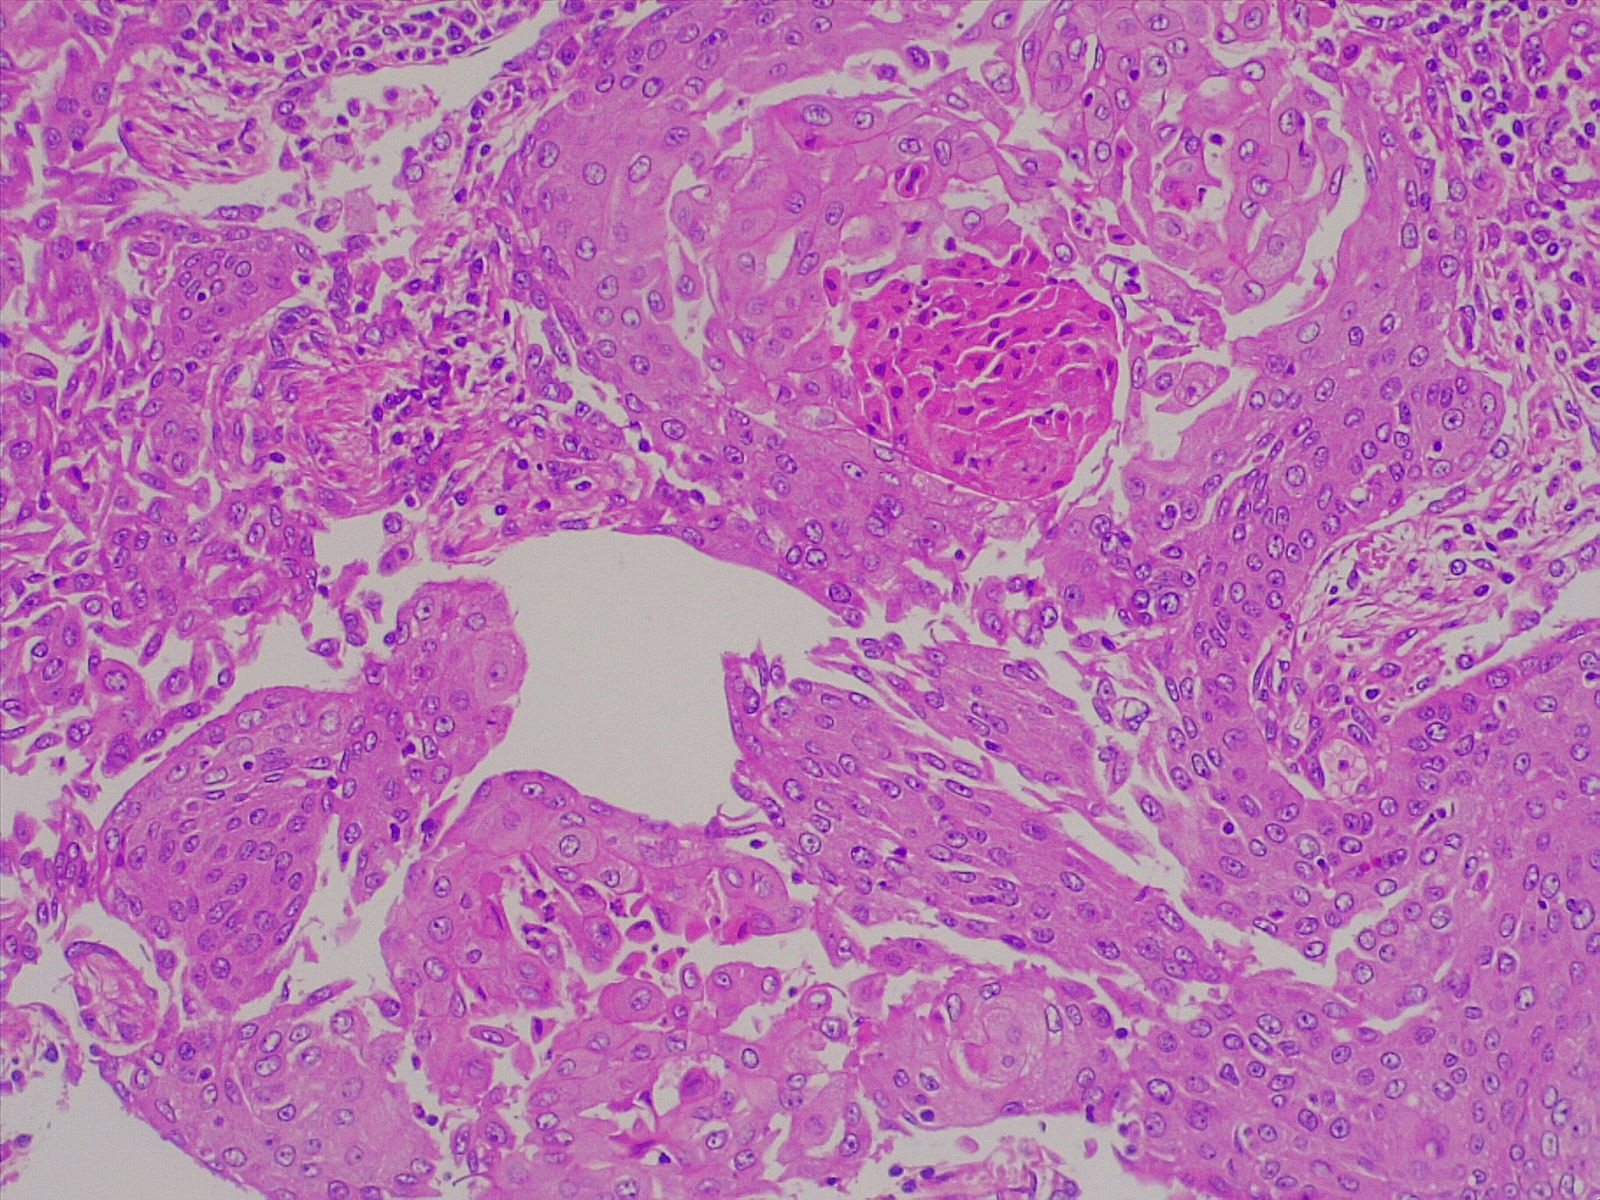
Label: lung squamous cell carcinoma, well differentiated